Field crop: maize
Growth stage: 2
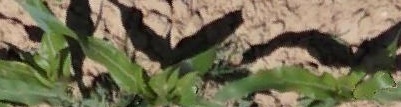
Species: maize